Interaction volume radius: 5 \u00c5
Interaction volume height: 10 \u00c5
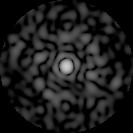
Disorder parameter: 0.8025